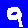
Digit: 9